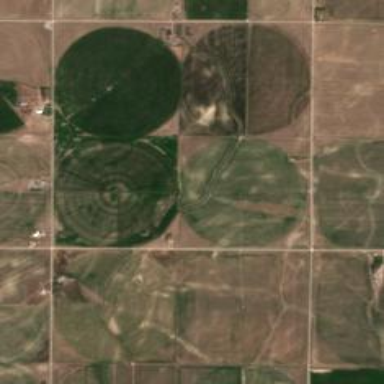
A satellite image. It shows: Farmland with pivot irrigation system.